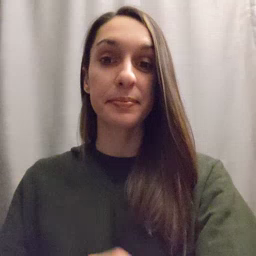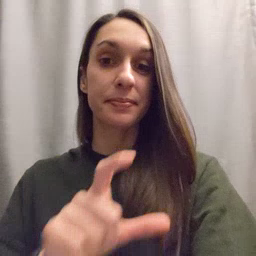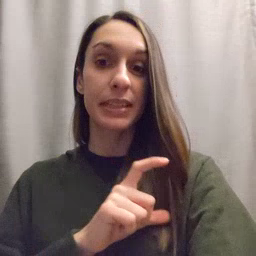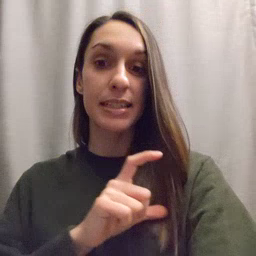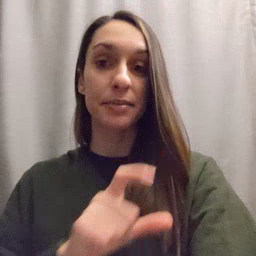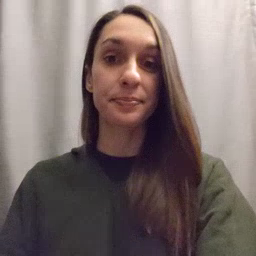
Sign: police